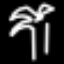
Label: palm tree